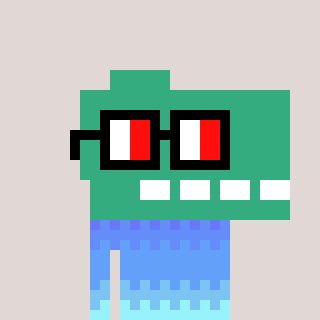
a pixel art character with square glasses with black frames and red eyes, a dino-shaped head and a green-colored body on a warm background